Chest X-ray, AP view. Patient: 67 years old, sex M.
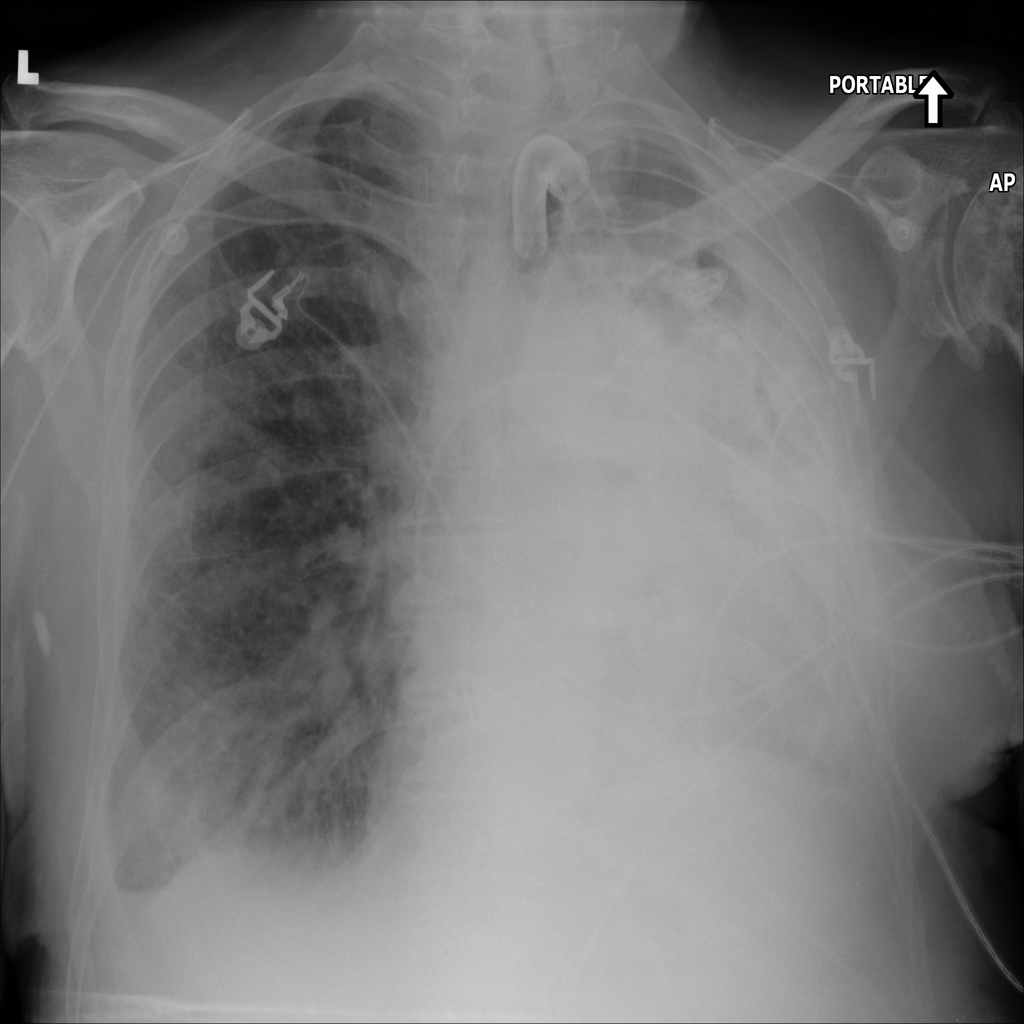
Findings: Atelectasis, Effusion, Infiltration